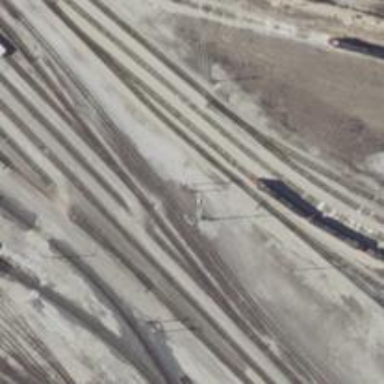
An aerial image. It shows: Railway yard used for servicing trains.